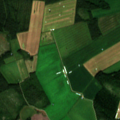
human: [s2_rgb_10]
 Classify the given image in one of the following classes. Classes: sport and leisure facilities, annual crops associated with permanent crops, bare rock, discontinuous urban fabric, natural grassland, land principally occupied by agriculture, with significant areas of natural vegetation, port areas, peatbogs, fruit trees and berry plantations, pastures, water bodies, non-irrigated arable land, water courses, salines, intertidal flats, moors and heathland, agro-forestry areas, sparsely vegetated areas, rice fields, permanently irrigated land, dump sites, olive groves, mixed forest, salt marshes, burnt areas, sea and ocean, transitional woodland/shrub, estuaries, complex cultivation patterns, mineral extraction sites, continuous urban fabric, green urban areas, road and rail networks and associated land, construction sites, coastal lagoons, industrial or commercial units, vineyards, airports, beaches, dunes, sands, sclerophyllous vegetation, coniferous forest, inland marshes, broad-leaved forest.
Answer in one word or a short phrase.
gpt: non-irrigated arable land, land principally occupied by agriculture, with significant areas of natural vegetation, coniferous forest, mixed forest